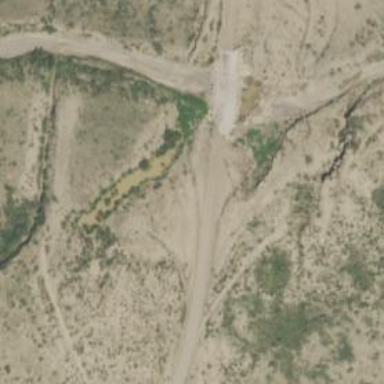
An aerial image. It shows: Bridge over road.